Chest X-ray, AP view. Patient: 50 years old, sex M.
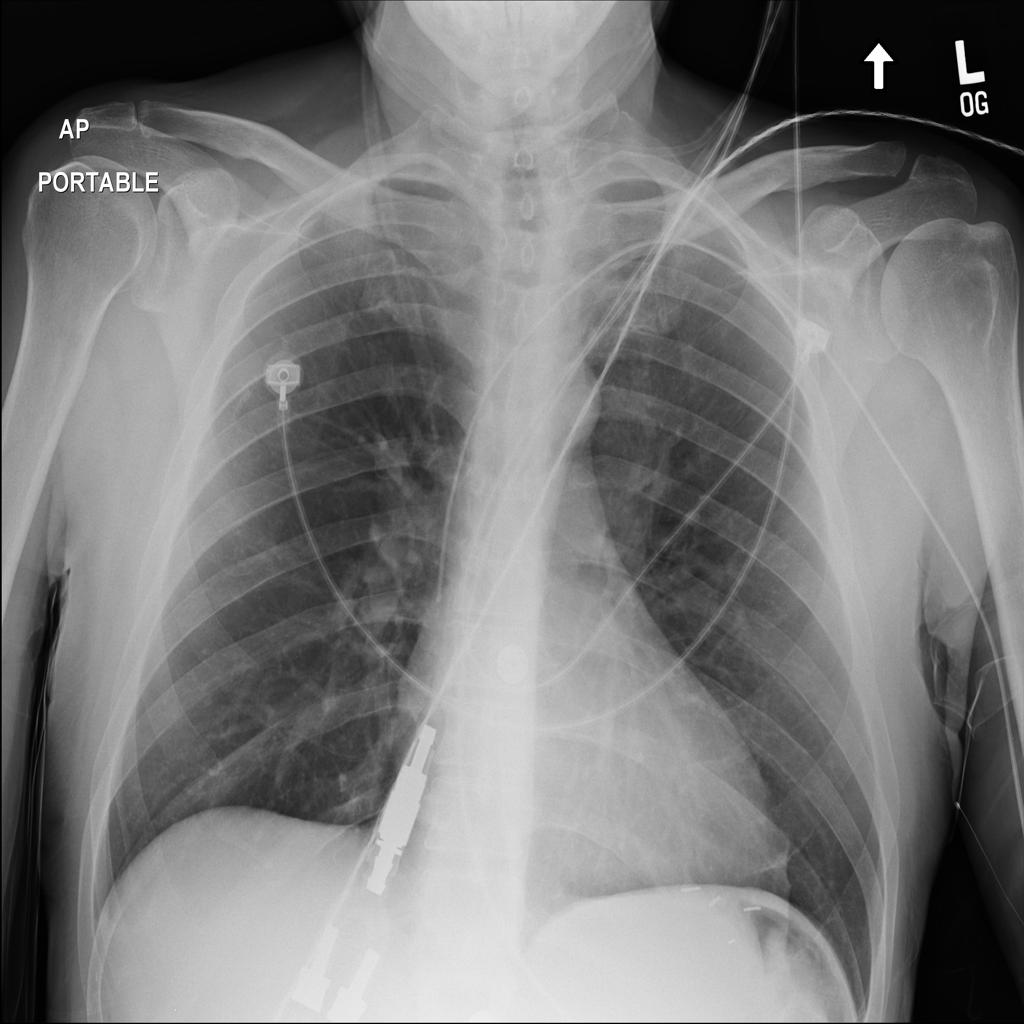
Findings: No Finding